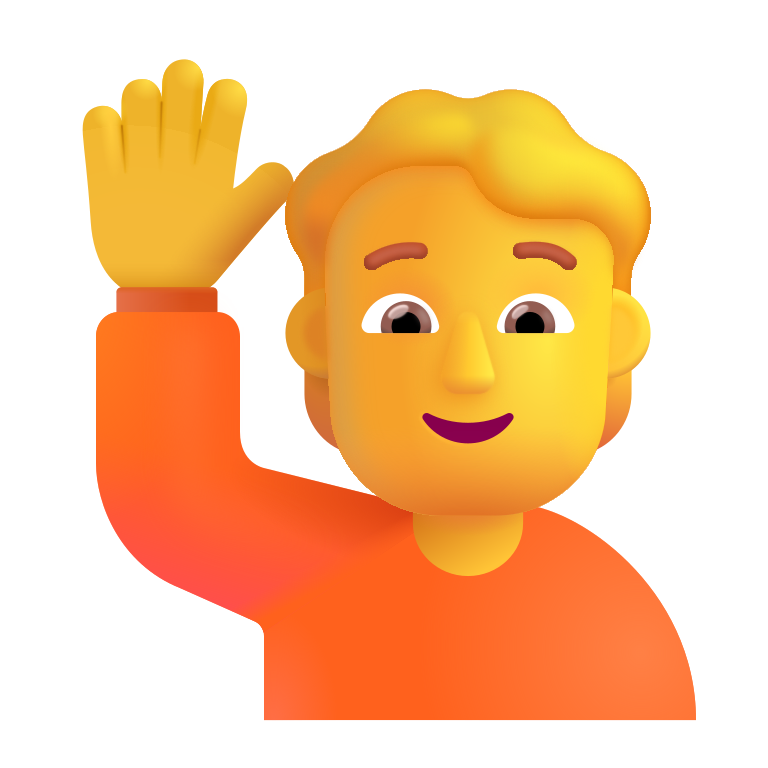
person raising hand color default